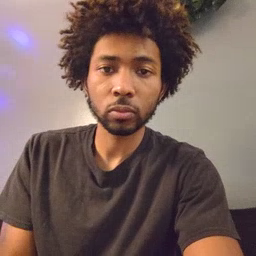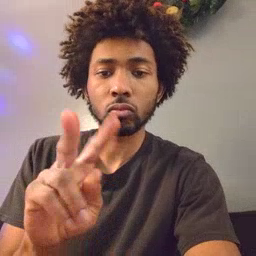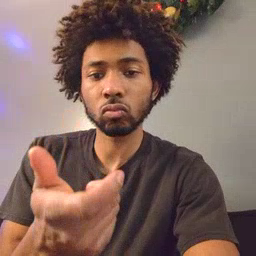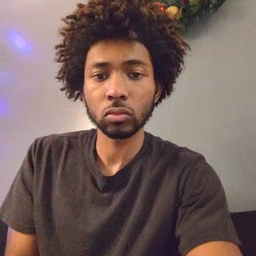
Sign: TV